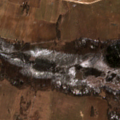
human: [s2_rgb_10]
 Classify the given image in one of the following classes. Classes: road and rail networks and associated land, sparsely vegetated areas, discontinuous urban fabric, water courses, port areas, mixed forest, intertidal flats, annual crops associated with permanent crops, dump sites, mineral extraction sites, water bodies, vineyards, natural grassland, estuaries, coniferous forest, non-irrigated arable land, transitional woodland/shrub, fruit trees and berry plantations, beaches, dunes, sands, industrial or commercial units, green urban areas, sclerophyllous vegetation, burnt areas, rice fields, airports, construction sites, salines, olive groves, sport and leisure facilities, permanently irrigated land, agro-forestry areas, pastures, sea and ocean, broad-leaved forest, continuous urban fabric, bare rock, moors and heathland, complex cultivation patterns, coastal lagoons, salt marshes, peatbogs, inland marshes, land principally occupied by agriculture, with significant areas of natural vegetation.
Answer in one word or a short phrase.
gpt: non-irrigated arable land, mixed forest, transitional woodland/shrub